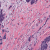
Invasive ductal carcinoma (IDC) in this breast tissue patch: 1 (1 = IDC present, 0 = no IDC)